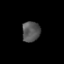
Tissue: prostate
Cell type: T cells
Senescence score: 0.2254
Nuclear area (px): 360
Mean DAPI intensity: 85.061